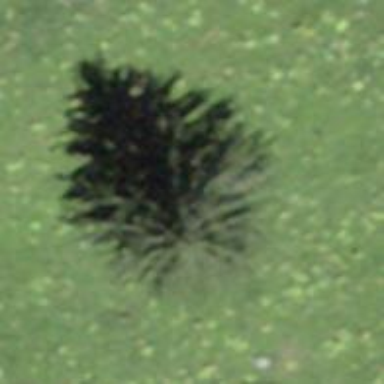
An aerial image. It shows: Needle-leaved tree in natural setting.